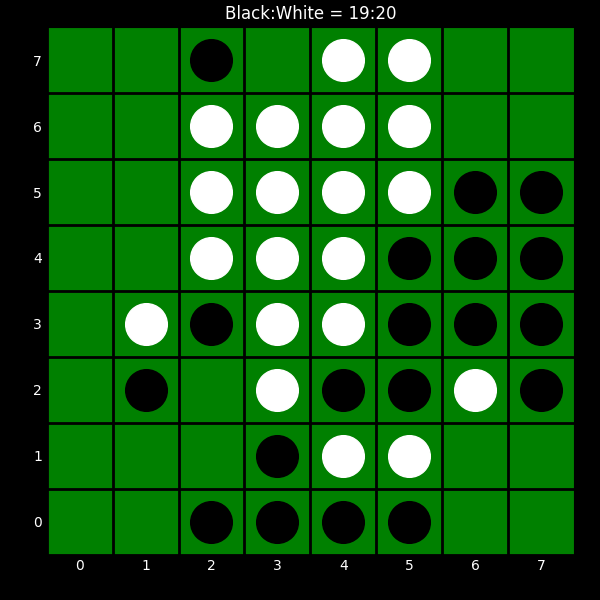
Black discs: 19
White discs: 20